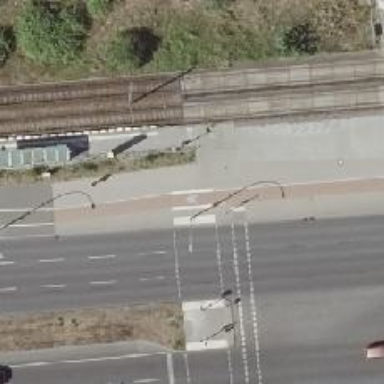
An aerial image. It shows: Asphalt path for cycling.